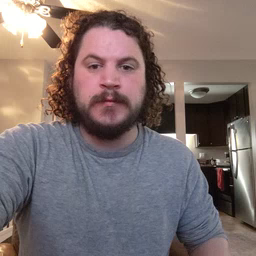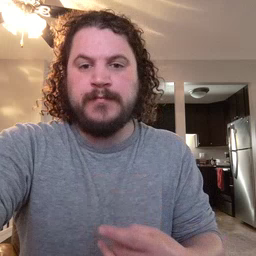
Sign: like